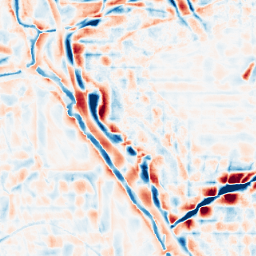
Category: wavelet
Decomposition family: wavelet_biorthogonal
Decomposition parameters: wavelet: bior2.4
level: 4
Upsampling method: sinc_blackman
Upsampling parameters: scale: 2
kernel_size: 4
Upsampling scale: 2